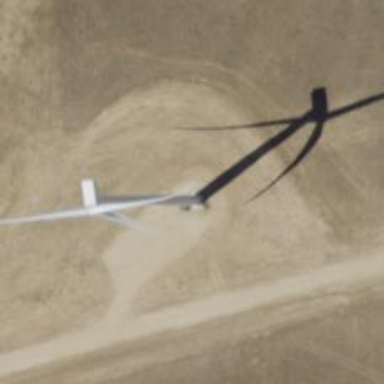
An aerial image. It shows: Wind turbine generator that utilizes wind as its source for generating electricity. It is of the horizontal axis type.